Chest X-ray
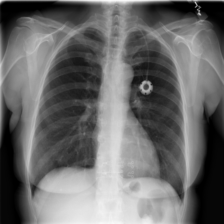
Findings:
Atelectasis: negative
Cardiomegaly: negative
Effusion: negative
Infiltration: negative
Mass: negative
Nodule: negative
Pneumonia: negative
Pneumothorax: negative
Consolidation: negative
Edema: negative
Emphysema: negative
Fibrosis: negative
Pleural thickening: negative
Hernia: negative